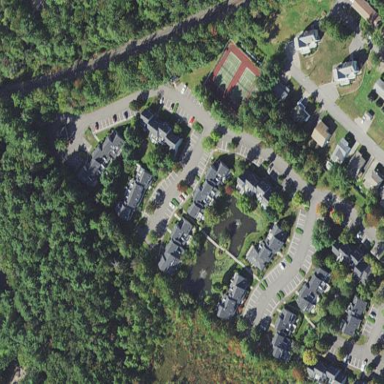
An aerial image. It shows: Residential area with apartments.